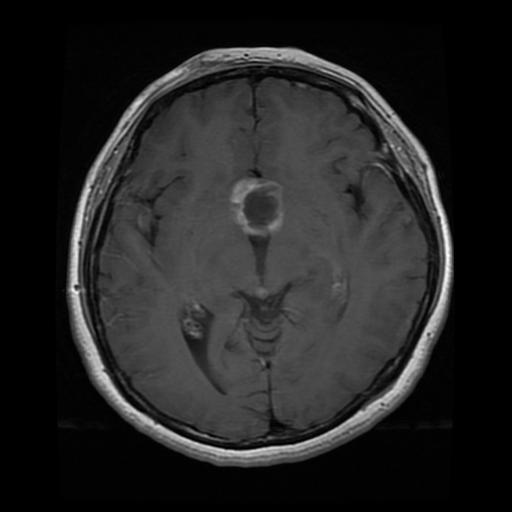
Label: pituitary